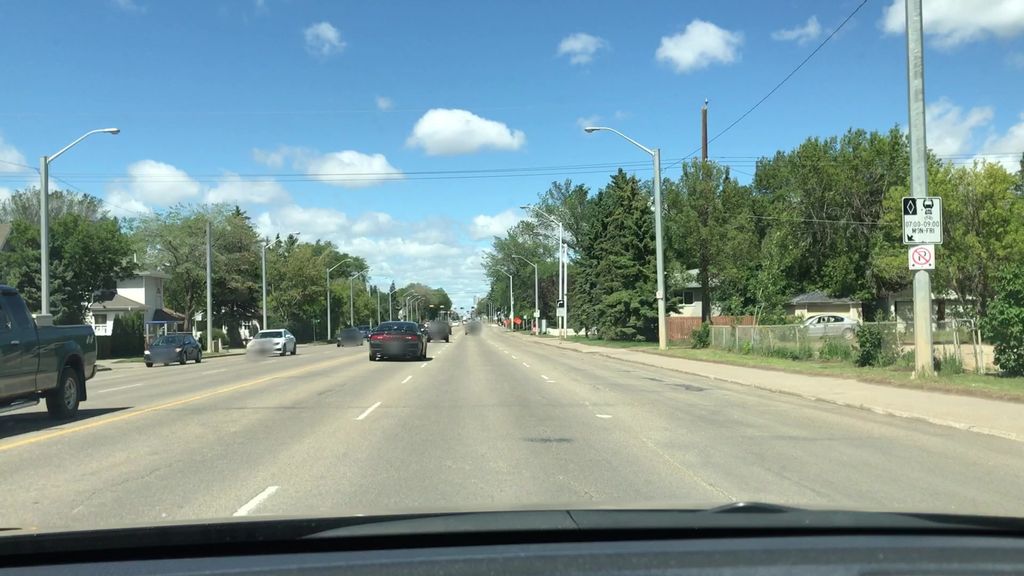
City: edmonton